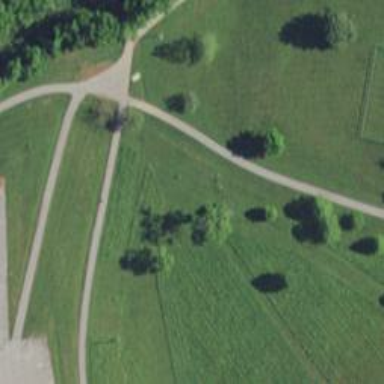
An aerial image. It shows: Disc golf basket.